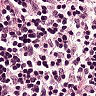
Metastatic tissue present: no